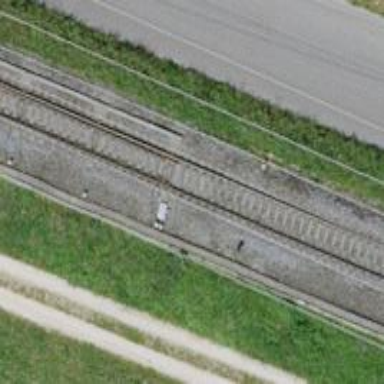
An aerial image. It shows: Railway switch.